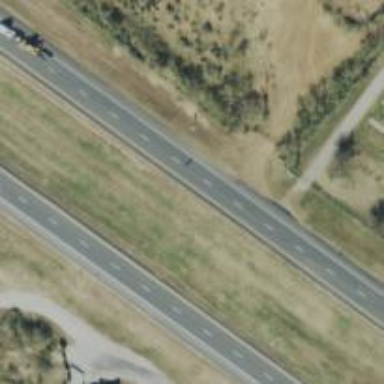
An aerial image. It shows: This image shows trunk highway that functions as expressway.